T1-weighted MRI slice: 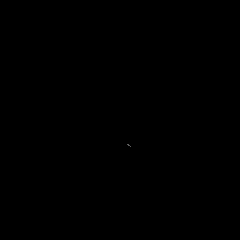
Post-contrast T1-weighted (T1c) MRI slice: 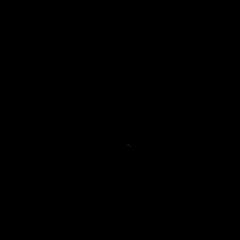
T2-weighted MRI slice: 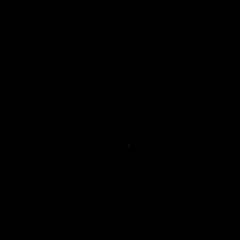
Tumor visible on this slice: no